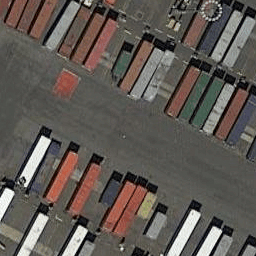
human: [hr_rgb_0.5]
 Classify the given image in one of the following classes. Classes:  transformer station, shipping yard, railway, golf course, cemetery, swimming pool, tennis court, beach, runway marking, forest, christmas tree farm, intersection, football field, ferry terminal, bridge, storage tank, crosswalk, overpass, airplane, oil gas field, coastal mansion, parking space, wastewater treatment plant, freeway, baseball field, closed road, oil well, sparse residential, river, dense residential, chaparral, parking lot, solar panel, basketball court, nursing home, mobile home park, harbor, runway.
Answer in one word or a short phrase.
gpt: shipping yard